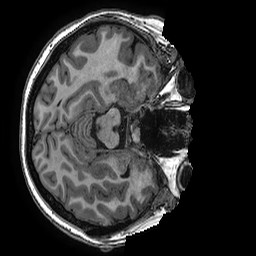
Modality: T1w
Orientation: axial
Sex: female
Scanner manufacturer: ge
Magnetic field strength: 3 T
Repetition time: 0.0077 s
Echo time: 0.003436 s